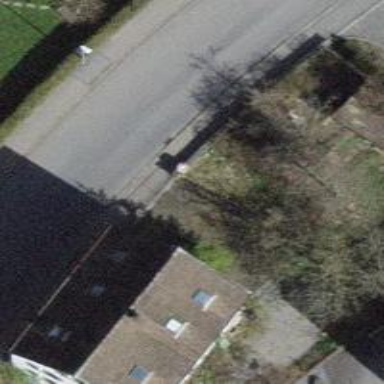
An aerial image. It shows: Sidewalk.